Aerial crown-view tile of a tropical tree (Barro Colorado Island, Panama), acquired 20250915:
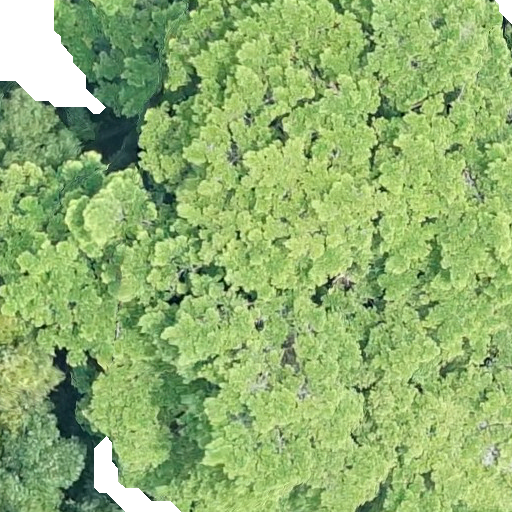
Species: Terminalia amazonia
GBIF accepted scientific name: Terminalia amazonica
Crown area: 610.872 m²